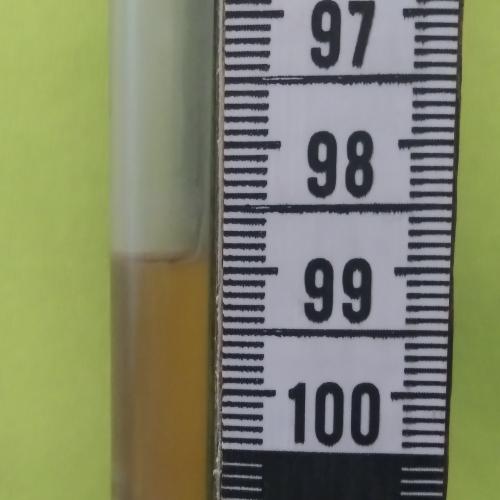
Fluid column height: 98.9 cm